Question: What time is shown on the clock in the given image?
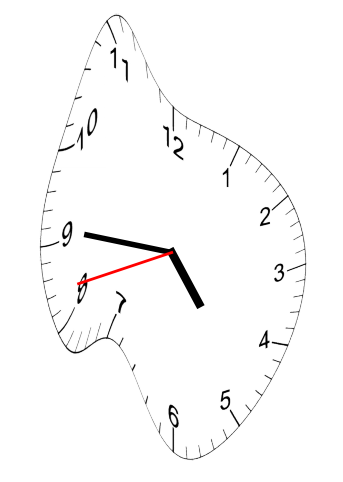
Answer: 04:45:42